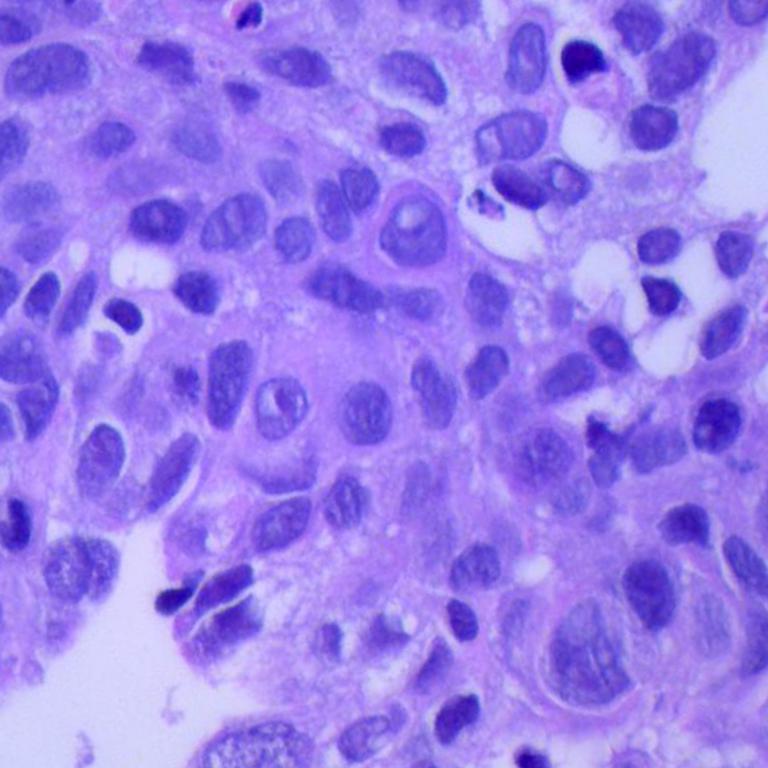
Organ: lung
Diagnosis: squamous carcinomas